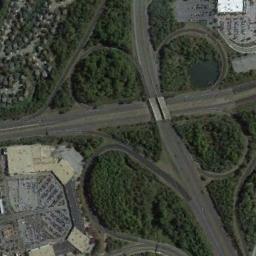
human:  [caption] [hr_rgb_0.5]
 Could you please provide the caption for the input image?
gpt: The clover-leaf overpasses over the roads on the green space and the overpass is flanked by lots of buildings and some parking lots .

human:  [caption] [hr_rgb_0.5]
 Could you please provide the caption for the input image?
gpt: The overpass is next to some trees and a parking lot .

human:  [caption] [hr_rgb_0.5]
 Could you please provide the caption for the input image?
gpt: There are many trees beside the overpass .

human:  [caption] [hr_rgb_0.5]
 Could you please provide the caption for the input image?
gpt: There are two overpasses and three lakes in this area .

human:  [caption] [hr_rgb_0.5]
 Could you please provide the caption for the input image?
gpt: There are many green trees around the overpass .